Question: I currently have a complete cover background image.
Here is the code:
'''
#back{ /* #back is a div */
position:absolute;
-webkit-background-size: cover;
-moz-background-size: cover;
-o-background-size: cover;
background-size: cover;
top:0;
left:0;
width:100%;
height:100%;
z-index:-1;
background: url(images/bg.jpg) no-repeat center center fixed;
filter: progid:DXImageTransform.Microsoft.AlphaImageLoader(src='images/bg.jpg', sizingMethod='scale');
-ms-filter: "progid:DXImageTransform.Microsoft.AlphaImageLoader(src='images/bg.jpg', sizingMethod='scale')";
}
'''
It appears to work well, but I discovered a glitch in it that I was hoping someone could help me with.
If I reduce the browser window size from the bottom up to say half of my page and then use the browser's scroll bars to scroll down, the background doesn't follow.
I'm left with something that looks like the below images

Is there a way I can combat this? I wish the background image to cover in all circumstances.
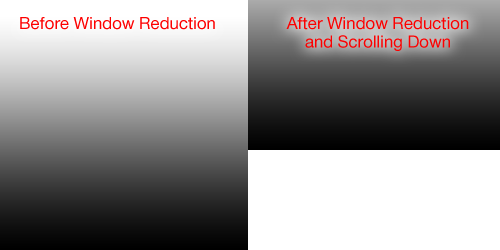
Answer: It's not a problem of 'background-size:cover'. It's a problem of 'position:absolute'
Check this <URL>